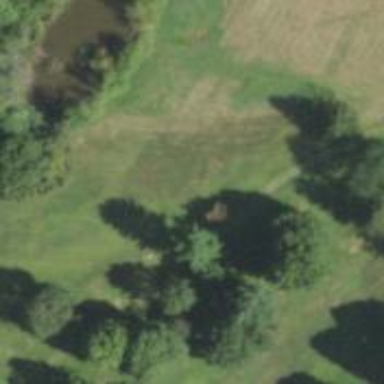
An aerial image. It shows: View of golf hole.